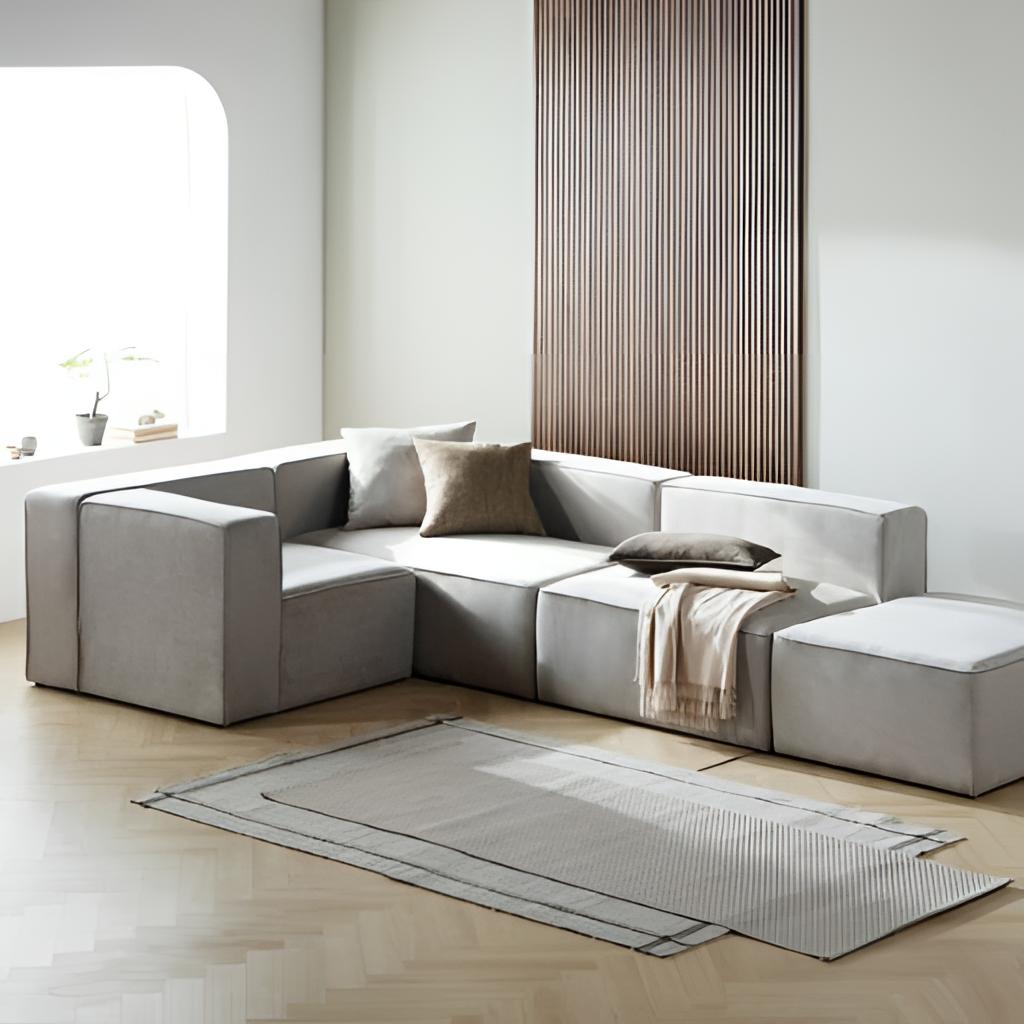
living room, fabric sectional sofa, paint wallpaper, with solid pattern, contemporary, oak wood flooring, with herringbone pattern